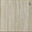
Piece: xx